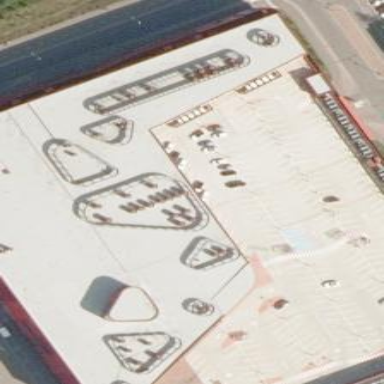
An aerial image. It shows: Retail building that is part of mall.